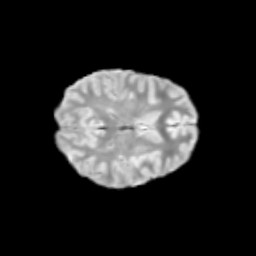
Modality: T2w
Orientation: axial
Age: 10
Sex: female
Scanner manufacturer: siemens
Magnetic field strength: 3 T
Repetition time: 3.8 s
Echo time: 0.07 s